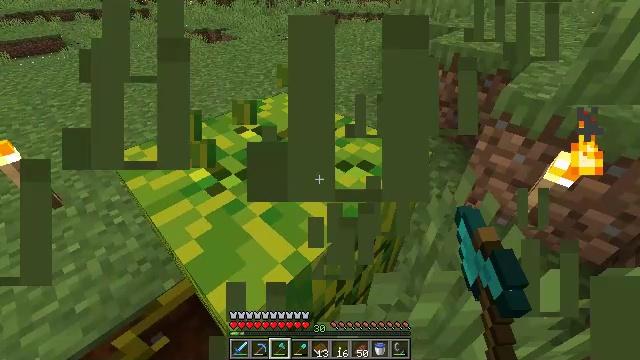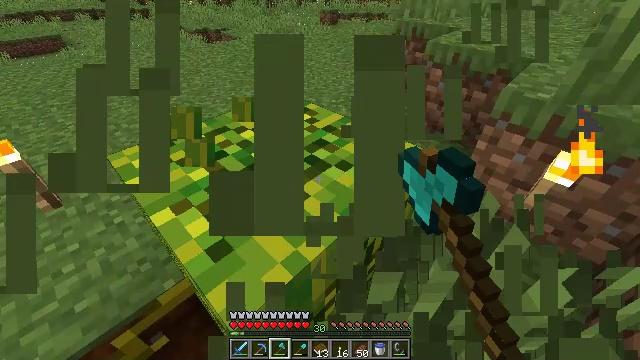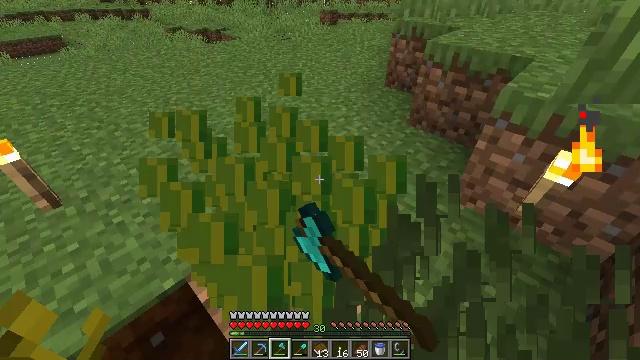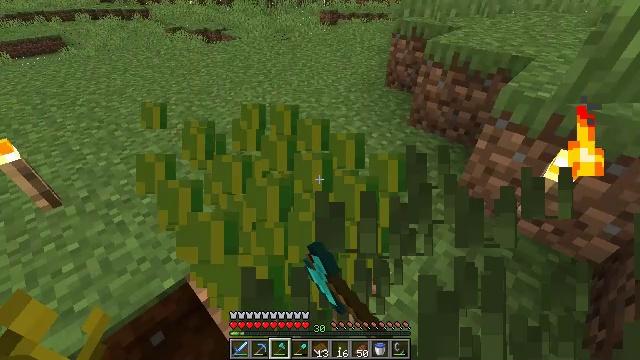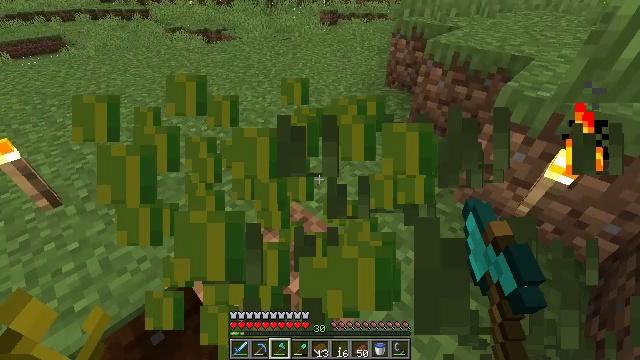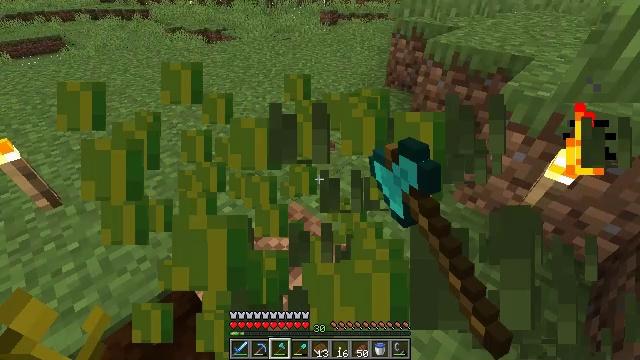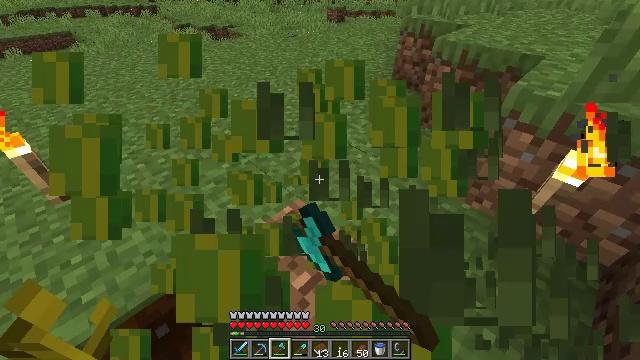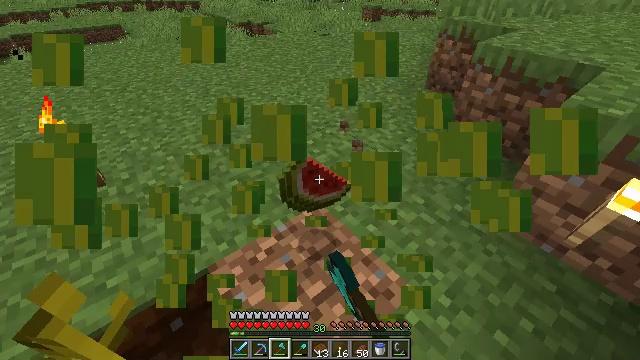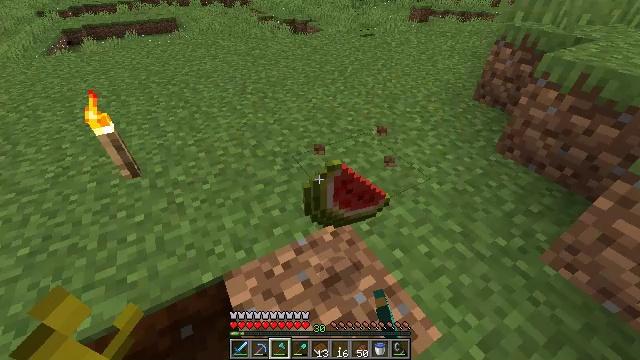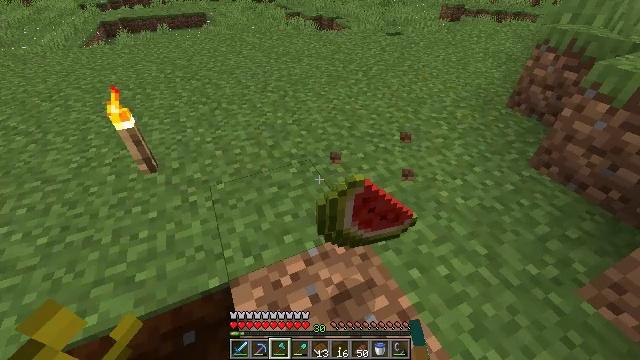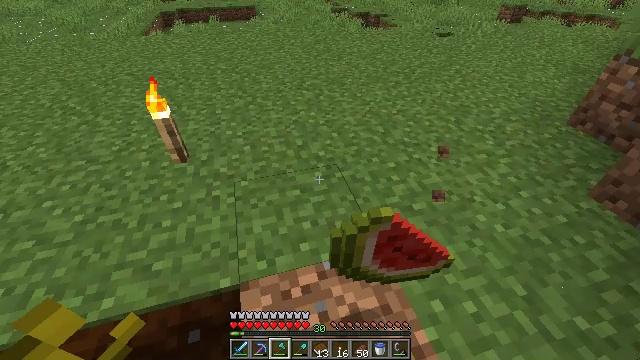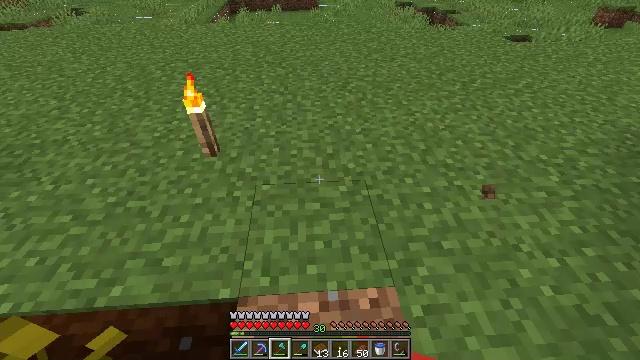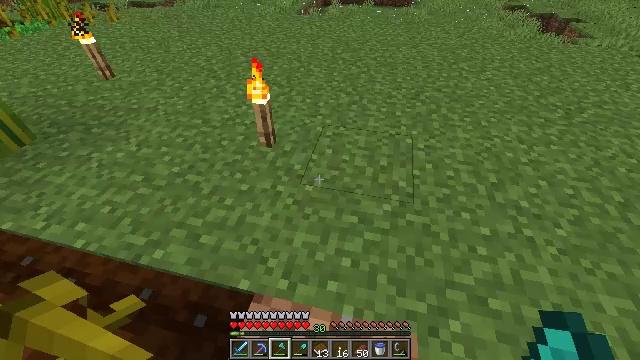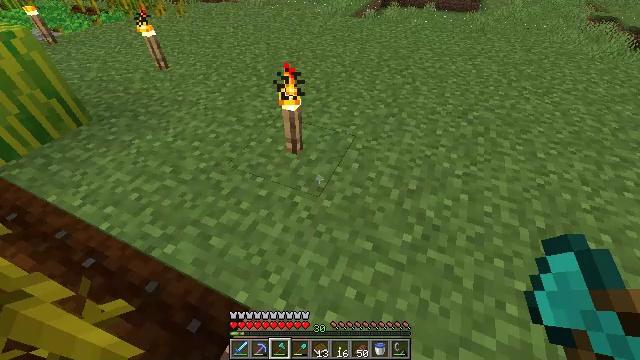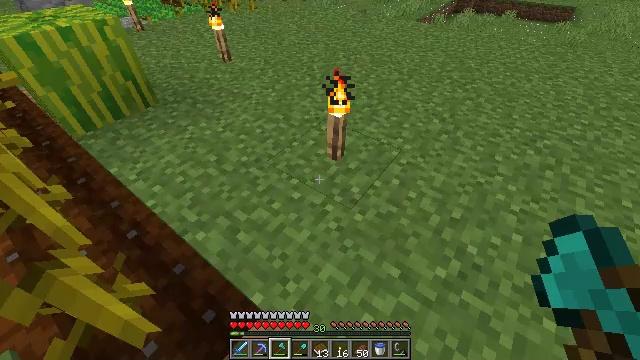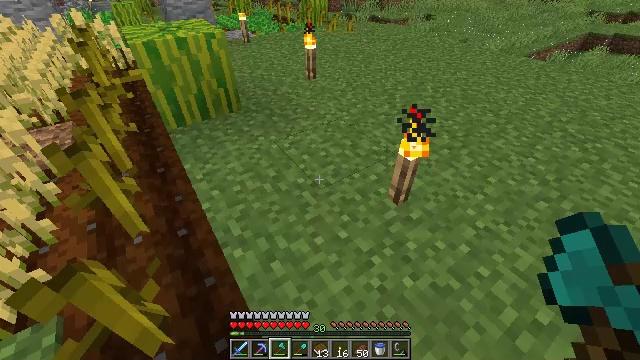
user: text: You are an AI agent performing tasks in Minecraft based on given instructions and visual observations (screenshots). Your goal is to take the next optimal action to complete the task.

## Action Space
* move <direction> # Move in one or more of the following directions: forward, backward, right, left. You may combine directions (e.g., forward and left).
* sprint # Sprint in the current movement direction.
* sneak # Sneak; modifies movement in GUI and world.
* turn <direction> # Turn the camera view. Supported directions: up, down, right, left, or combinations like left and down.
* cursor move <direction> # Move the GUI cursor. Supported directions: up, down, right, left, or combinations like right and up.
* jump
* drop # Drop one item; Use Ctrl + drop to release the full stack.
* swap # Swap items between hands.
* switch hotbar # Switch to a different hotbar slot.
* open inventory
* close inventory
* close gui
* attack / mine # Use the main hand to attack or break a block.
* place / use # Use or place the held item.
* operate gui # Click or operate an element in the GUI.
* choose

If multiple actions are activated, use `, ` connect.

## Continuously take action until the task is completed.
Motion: motion action
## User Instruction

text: Harvest melon from the farm.
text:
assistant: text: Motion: attack / mine
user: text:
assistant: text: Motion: attack / mine
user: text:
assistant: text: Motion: attack / mine
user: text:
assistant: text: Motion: attack / mine
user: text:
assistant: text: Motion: attack / mine
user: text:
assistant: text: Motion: turn left, attack / mine
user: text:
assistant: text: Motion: move forward, turn left
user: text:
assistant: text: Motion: move forward, turn left
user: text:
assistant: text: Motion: move forward, turn left
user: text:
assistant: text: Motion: move forward and move right, turn left
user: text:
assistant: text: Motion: move forward and move right, turn left and down
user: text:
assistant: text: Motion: move forward and move right, turn left
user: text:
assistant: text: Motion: move forward, turn left
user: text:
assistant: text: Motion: move forward, turn left
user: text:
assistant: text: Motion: move forward, turn left and up
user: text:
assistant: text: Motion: move forward, turn left and up
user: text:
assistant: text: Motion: move forward, turn left and up
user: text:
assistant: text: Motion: move forward, turn left and up
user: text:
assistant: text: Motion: move forward, turn left and up
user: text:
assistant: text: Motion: move forward
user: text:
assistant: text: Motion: move forward
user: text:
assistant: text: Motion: move forward, attack / mine
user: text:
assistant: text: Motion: move forward, attack / mine
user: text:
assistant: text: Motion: move forward, attack / mine
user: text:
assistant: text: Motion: move forward, turn down, attack / mine
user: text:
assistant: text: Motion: move forward, turn right and down, attack / mine
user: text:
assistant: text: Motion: move forward, turn down, attack / mine
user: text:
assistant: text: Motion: move forward, turn down, attack / mine
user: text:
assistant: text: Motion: move forward, turn down, attack / mine
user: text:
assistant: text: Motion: move forward, turn down, attack / mine